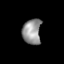
Tissue: skin
Cell type: Epithelial cells
Senescence score: 0.9144
Nuclear area (px): 461
Mean DAPI intensity: 148.139